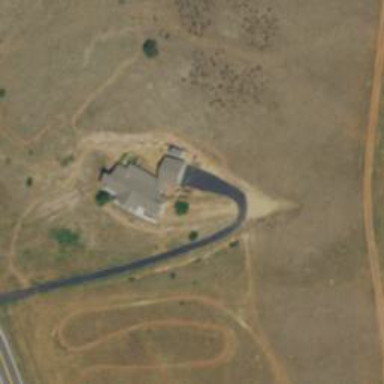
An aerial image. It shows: Driveway.